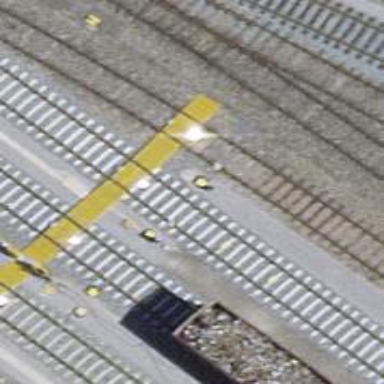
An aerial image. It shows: Railway yard in service.